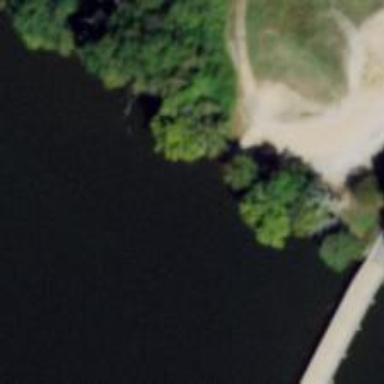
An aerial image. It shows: Slipway on leisure land.